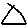
Label: triangle